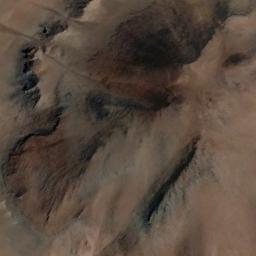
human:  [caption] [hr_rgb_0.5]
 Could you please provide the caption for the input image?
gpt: The mountain has a rugged surface and its rocks are brown and red .

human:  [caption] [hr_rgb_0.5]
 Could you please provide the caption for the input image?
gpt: The mountain is full of yellow soil .

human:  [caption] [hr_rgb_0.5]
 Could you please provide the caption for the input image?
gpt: There are many terraces and mountain trails on this mountain .

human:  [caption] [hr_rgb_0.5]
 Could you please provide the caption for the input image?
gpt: The mountains are winding and undulating .

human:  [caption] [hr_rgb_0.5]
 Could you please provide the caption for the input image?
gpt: There are brown earth and sand on the mountain .